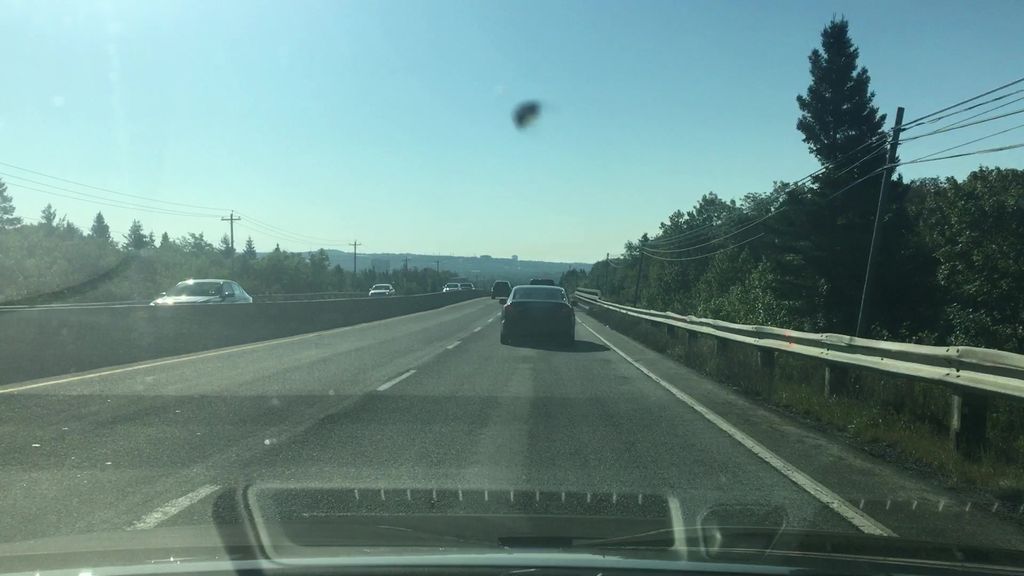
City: halifax